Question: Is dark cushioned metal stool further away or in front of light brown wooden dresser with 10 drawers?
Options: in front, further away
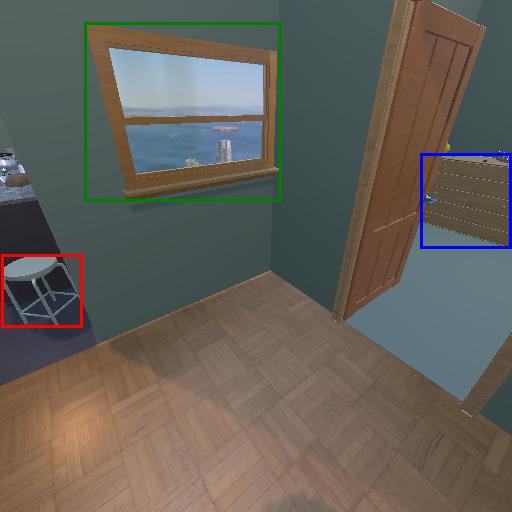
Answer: in front